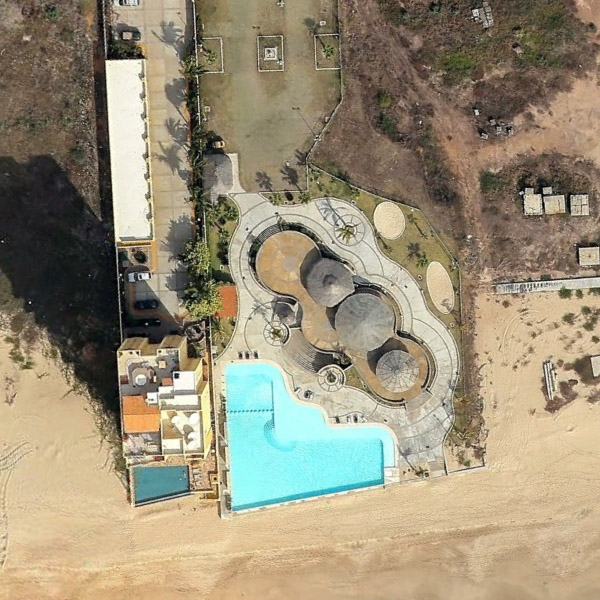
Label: Resort